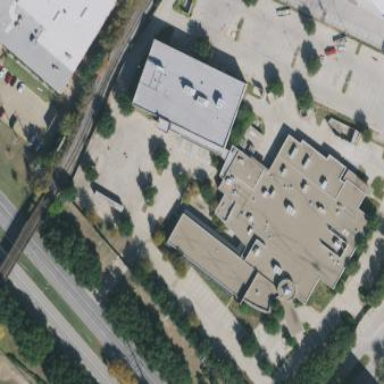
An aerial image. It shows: Hospital building.